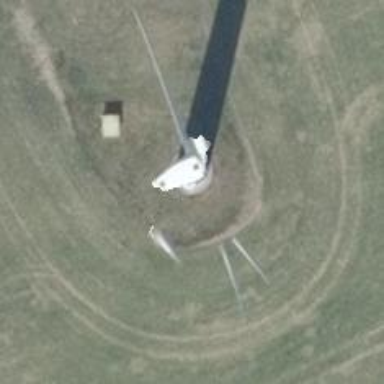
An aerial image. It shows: Wind generator powered by wind. The generator type is horizontal axis and it uses wind turbines.